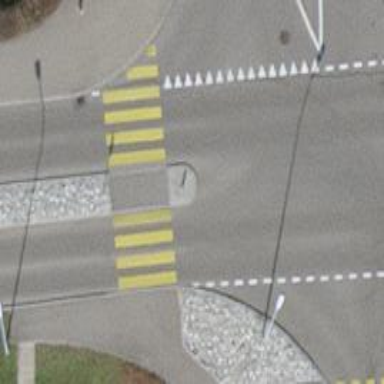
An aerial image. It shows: Marked footway crossing with island in the middle.